Field crop: maize
Growth stage: 2
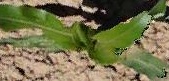
Species: maize